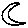
Label: moon